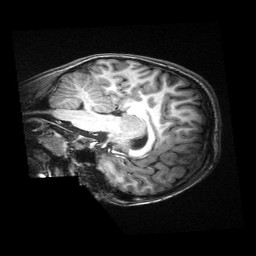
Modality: T1w
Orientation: sagittal
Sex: male